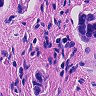
Metastatic tissue present: yes